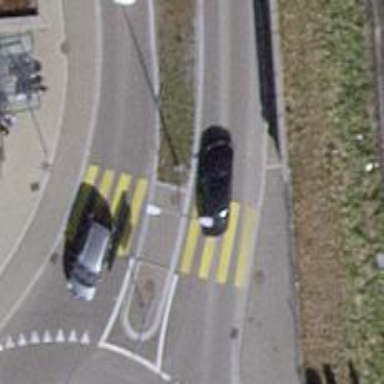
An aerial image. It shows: Uncontrolled zebra crossing with central island.